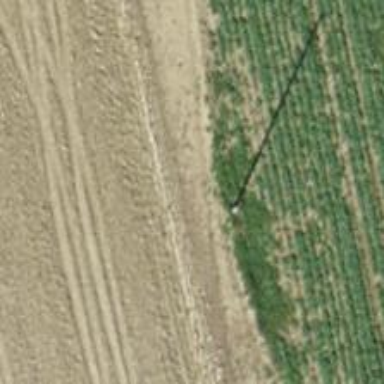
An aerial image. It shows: Power pole.